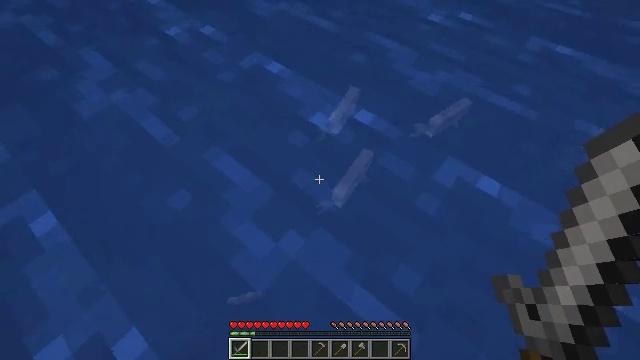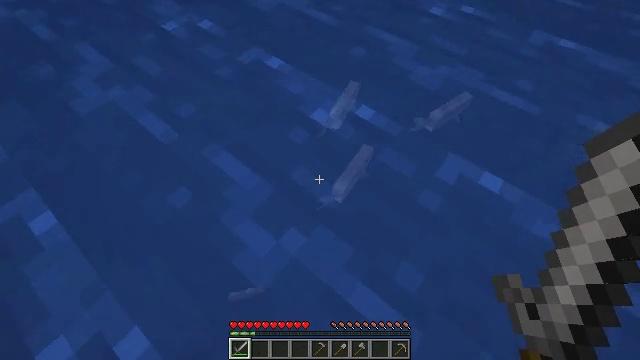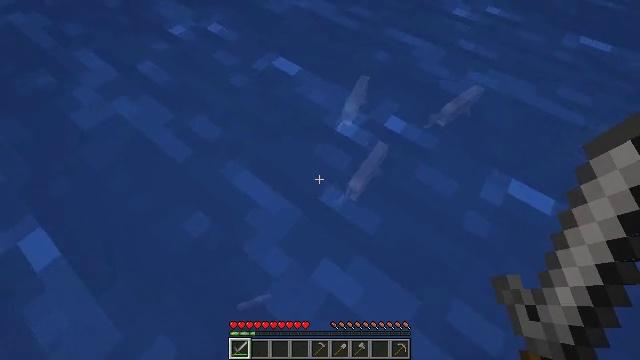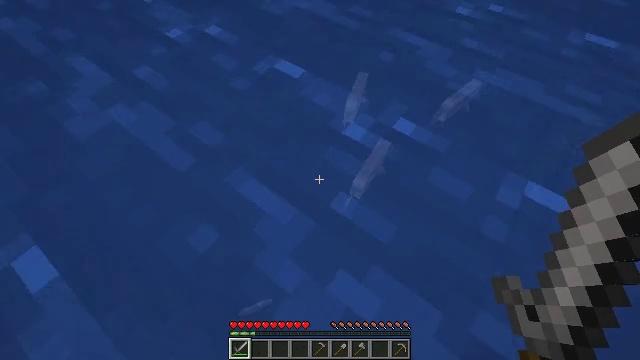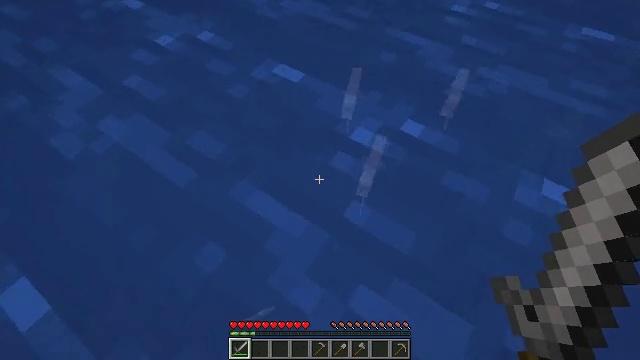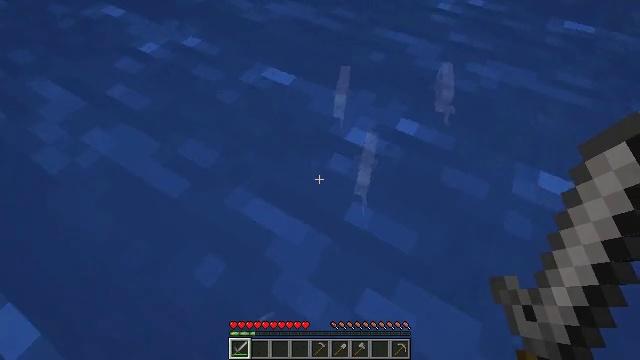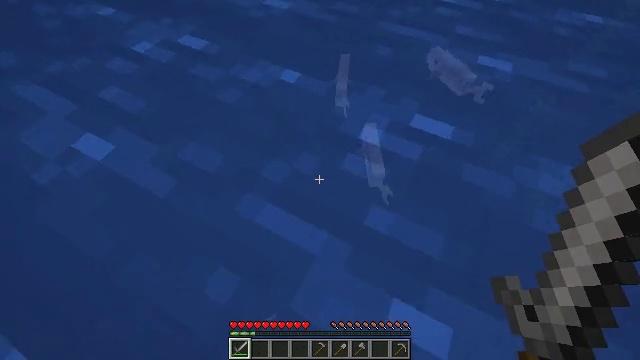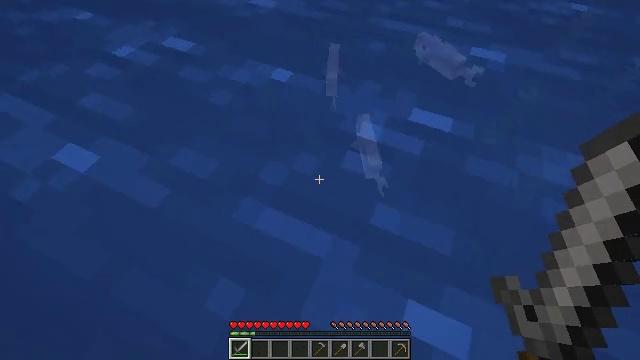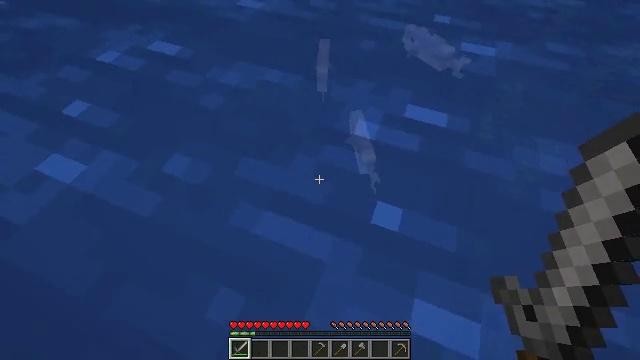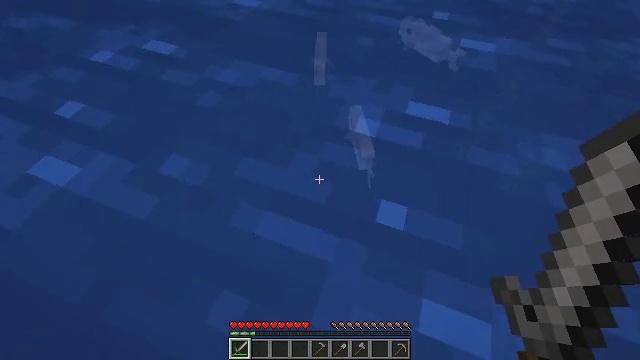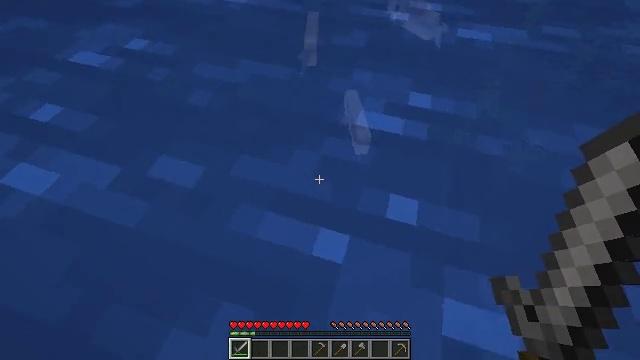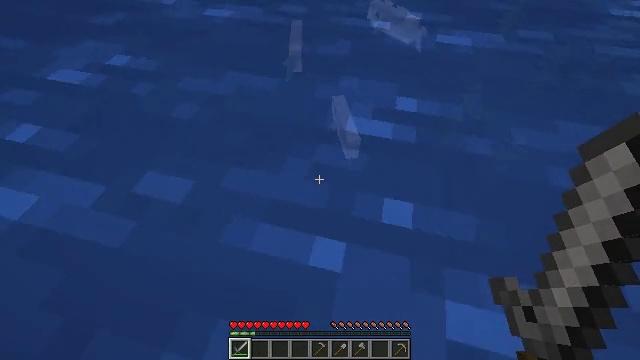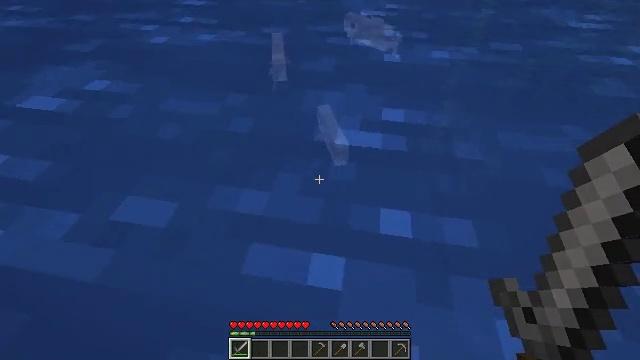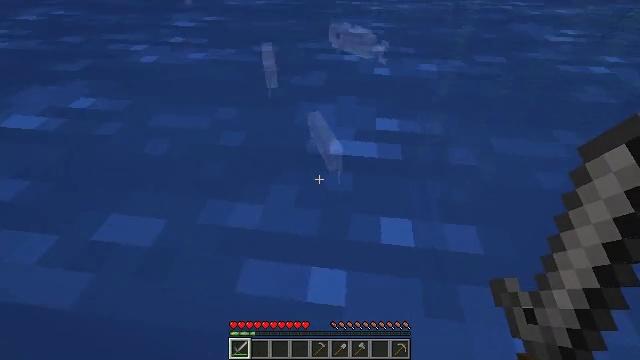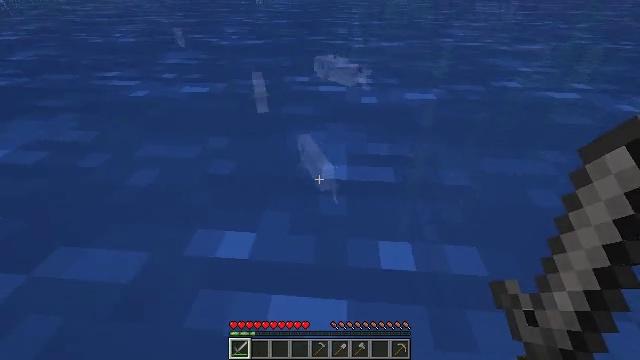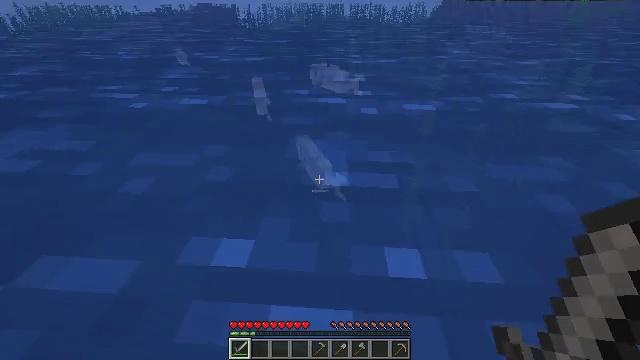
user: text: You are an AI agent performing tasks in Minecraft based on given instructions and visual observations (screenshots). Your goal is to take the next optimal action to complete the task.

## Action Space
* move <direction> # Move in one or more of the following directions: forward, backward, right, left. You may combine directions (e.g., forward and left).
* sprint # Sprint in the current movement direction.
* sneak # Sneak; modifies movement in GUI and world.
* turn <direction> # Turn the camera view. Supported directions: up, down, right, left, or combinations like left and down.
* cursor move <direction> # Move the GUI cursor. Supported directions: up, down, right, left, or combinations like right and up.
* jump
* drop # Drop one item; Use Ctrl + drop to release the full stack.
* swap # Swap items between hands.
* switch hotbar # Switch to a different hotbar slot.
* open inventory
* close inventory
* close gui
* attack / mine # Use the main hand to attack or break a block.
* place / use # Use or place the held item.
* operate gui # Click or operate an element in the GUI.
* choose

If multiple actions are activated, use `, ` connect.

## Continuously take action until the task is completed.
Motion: motion action
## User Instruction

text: Kill the cod.
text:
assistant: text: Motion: move left, turn down
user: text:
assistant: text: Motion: move left
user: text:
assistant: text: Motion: turn right
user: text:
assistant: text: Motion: turn right
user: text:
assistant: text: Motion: turn right
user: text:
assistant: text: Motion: turn right
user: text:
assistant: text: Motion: turn right
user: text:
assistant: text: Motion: turn right
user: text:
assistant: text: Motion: turn right
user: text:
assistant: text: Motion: turn right
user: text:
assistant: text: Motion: turn right and up
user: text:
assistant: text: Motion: turn right and up
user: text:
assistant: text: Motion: turn right and up
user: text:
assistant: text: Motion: turn right and up
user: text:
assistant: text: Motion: turn up, attack / mine
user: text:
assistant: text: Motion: turn up, attack / mine
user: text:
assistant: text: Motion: attack / mine
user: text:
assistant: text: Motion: attack / mine
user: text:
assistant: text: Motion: turn up
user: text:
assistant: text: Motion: move forward, turn left and up
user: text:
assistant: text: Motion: move forward, turn up
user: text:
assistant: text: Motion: move forward
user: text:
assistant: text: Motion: move forward
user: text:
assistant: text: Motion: move forward
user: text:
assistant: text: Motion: move forward, turn up
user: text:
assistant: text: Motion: move forward, turn up
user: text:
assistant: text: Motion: move forward
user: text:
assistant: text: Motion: move forward
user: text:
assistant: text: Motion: move forward
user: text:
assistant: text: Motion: move forward